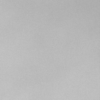
Label: dusty